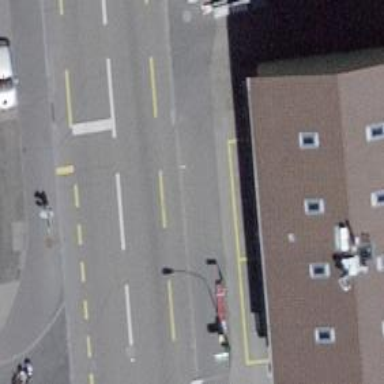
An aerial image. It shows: Bus stop with platform for public transport.